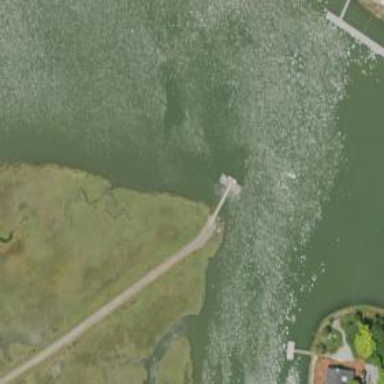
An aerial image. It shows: Man-made pier.